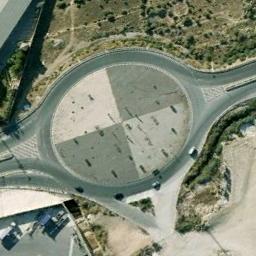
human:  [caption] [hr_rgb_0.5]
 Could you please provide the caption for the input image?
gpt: The roundabout connects three roads and a clearing is in the middle of the roundabout .

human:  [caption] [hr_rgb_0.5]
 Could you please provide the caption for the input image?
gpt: There are several cars at the roundabout .

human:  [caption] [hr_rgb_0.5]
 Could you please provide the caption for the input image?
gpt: The roundabout is on the grass next to trees .

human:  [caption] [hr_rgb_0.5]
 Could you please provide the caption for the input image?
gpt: There are several moving vehicles on the road at the roundabout, With some trees and a large area of ​​wasteland around the roundabout .

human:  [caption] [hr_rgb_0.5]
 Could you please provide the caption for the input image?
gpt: There are bare lawns beside the roundabout .